Interaction volume radius: 5 \u00c5
Interaction volume height: 10 \u00c5
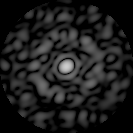
Disorder parameter: 0.8454